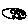
Label: car